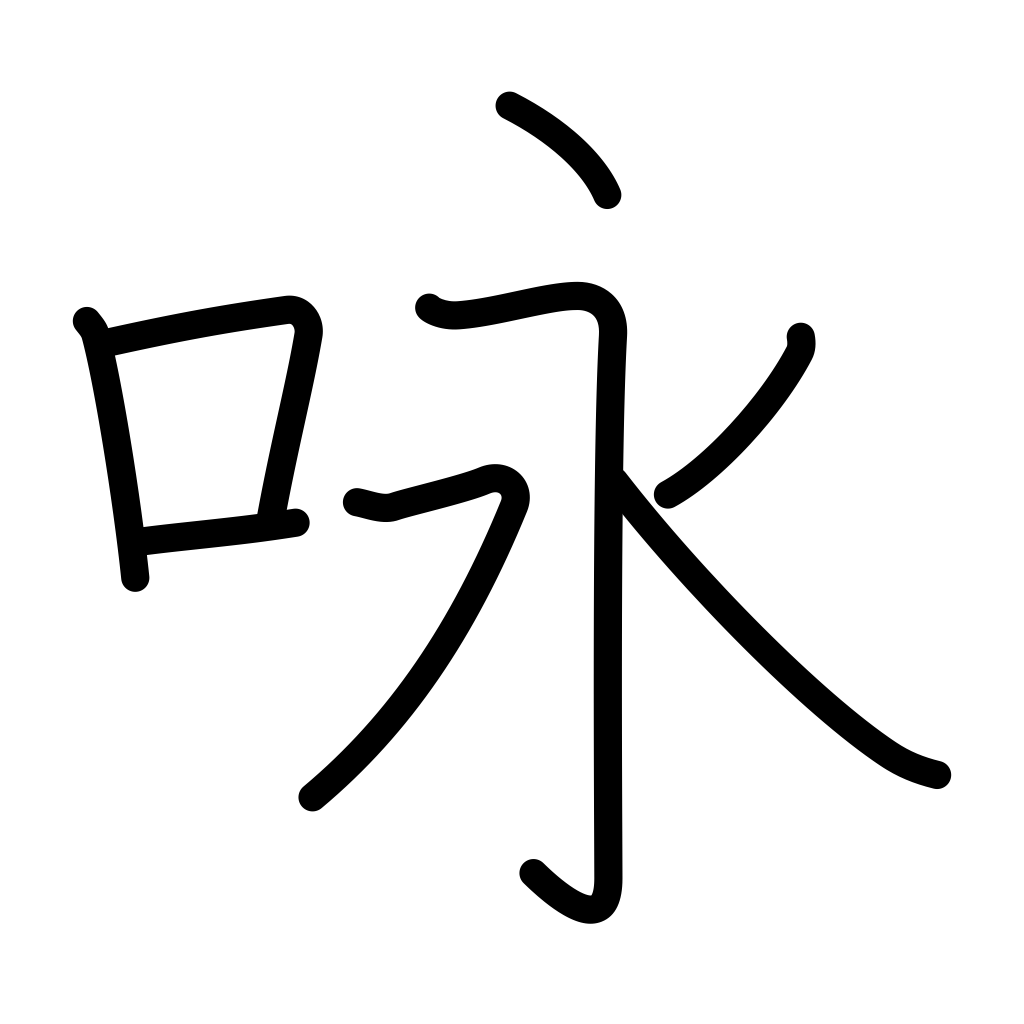
Meaning: recitation, poem, song, composing